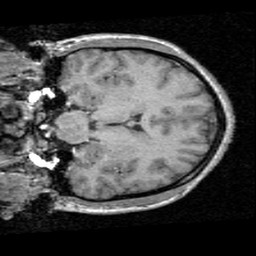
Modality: T1w
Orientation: coronal
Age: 24
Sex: female